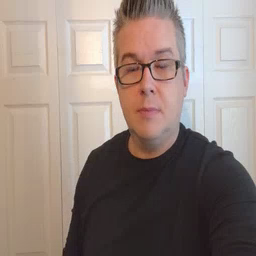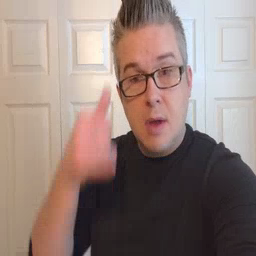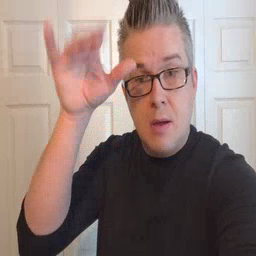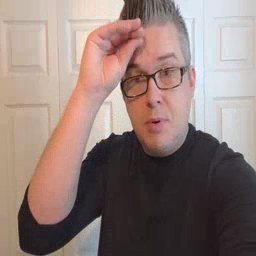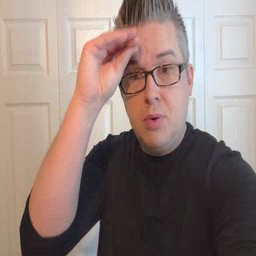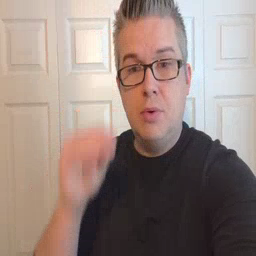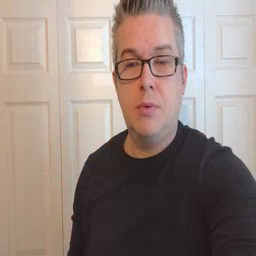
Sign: cowboy